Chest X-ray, PA view. Patient: 59 years old, sex M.
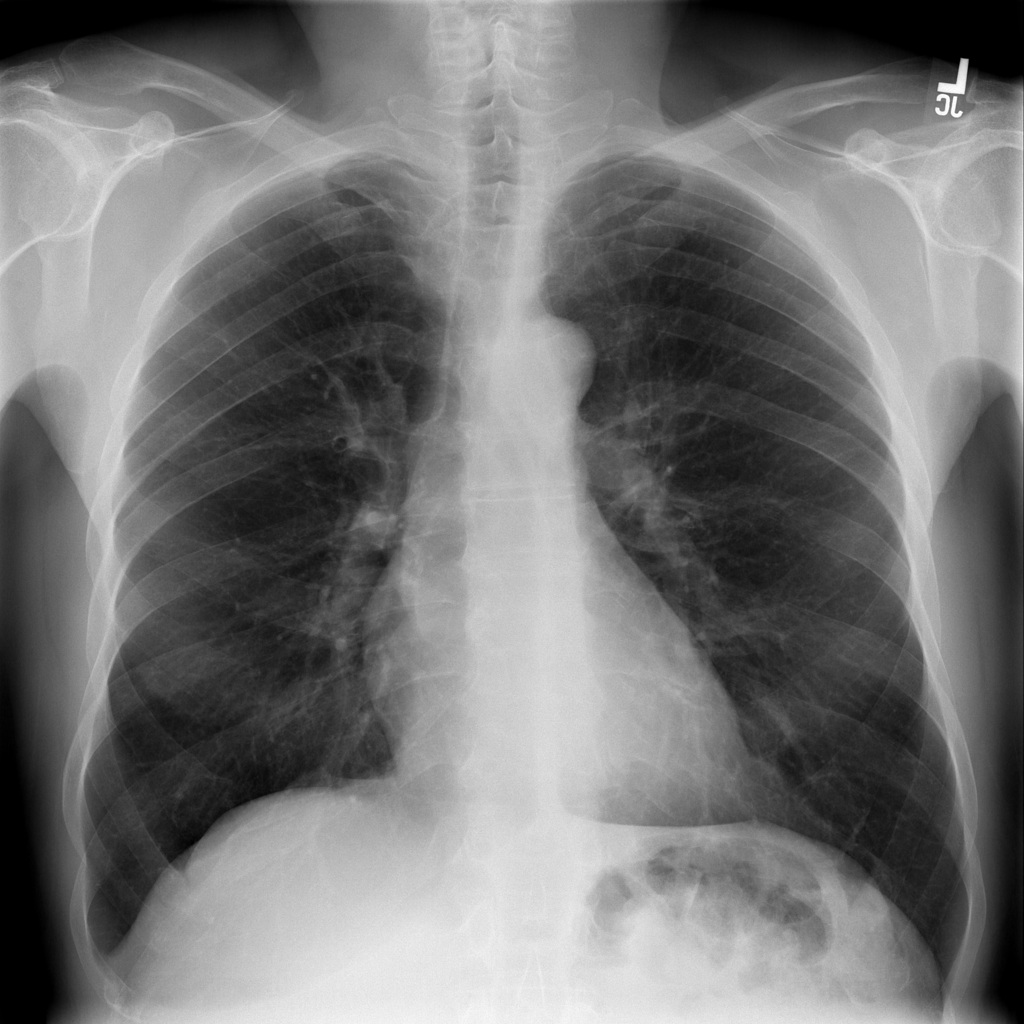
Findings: Infiltration